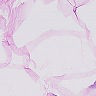
Metastatic tissue present: no